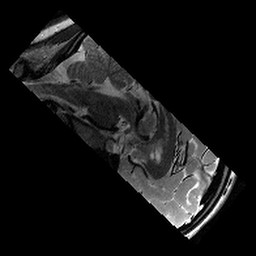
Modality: T2w
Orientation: sagittal
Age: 13
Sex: female
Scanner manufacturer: siemens
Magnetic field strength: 3 T
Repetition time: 9.23 s
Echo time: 0.067 s